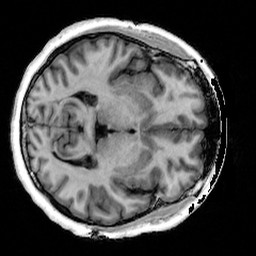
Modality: T1w
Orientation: axial
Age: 34
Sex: female
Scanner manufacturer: siemens
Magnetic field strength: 3 T
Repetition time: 4 s
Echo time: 0.00289 s